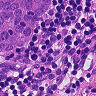
Metastatic tissue present: yes